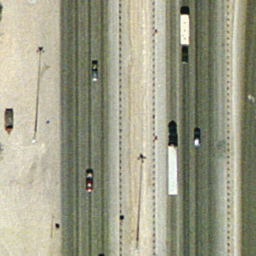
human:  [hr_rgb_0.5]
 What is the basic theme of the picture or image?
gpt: freeway